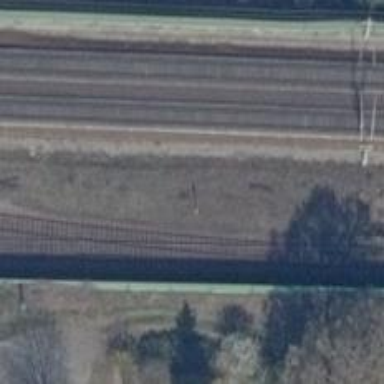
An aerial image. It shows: Solitary milestone along the railway.